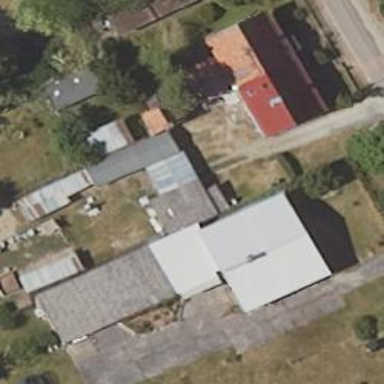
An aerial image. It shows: Shed building.